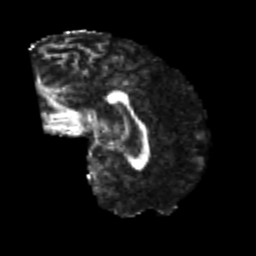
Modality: FA
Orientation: sagittal
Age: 23
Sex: female
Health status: healthy
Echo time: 0.074 s